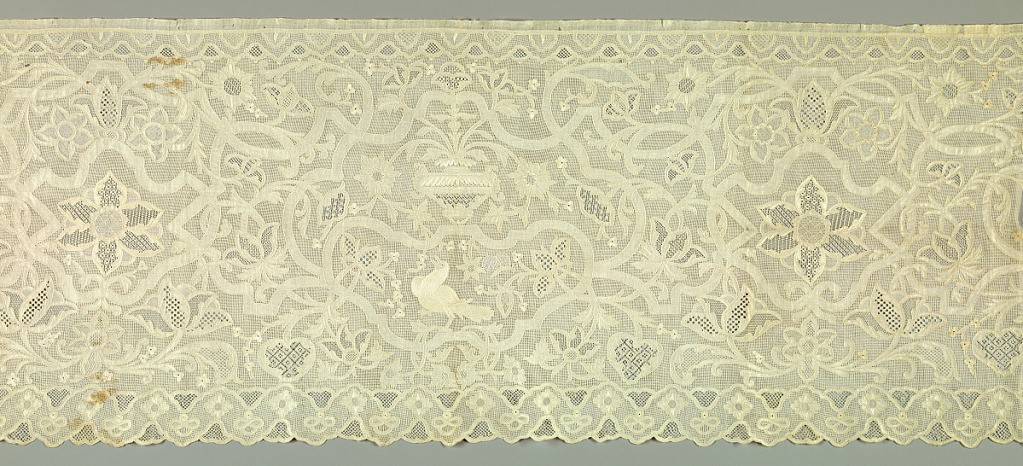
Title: Panel
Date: late 18th century
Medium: linen Technique: deflected element work
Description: Oblong panel of very fine linen with elaborate design in fine drawn work in which the main lines of the design are reserved in linen. The background, centers of flowers and other small details are rendered in a variety of drawn thread patterns. In center, an urn with flower sprays and vines symmetrically arranged. Below is a bird, and at right and left, a symmetrical arrangement of curving vines and flowers of natural size. Lower edge is scalloped. Birds and other details are embroidered in white.